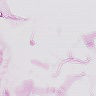
Metastatic tissue present: no